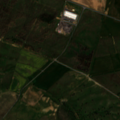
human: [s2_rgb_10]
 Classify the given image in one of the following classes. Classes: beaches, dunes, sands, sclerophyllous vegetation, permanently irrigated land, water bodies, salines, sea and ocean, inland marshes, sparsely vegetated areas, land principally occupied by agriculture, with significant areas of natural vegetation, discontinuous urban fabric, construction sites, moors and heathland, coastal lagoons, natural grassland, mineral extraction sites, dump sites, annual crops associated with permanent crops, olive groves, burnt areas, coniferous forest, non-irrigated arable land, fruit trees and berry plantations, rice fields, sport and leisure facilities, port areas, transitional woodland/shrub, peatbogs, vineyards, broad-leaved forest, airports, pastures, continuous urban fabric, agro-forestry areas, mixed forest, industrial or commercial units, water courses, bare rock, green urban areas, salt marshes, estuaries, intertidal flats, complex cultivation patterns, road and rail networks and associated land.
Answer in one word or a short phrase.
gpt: non-irrigated arable land, olive groves, agro-forestry areas, transitional woodland/shrub